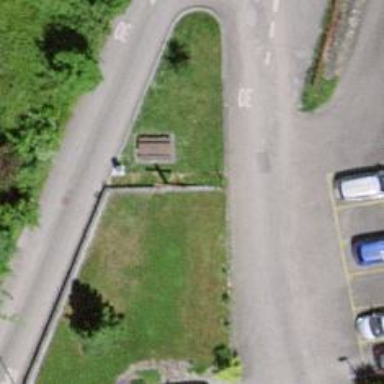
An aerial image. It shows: Historic wayside cross.